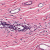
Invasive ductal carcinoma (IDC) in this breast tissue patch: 0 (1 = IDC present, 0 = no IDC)